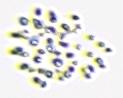
Label: Phaeocystis